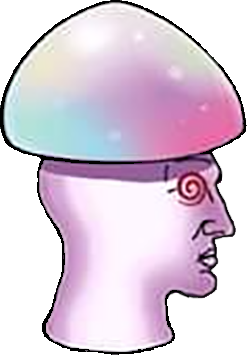
Label: 4_Yes_Chad